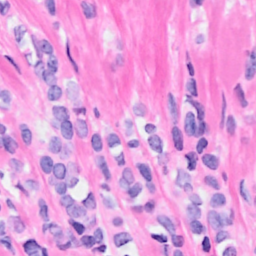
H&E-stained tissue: Breast